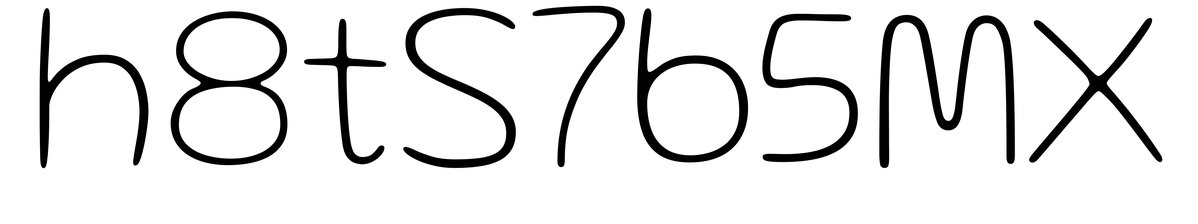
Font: Gluten_Thin